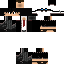
A male human skin with dark skin, wearing brown long hair dressed in a blue suit and black pants, featuring a closed mouth.